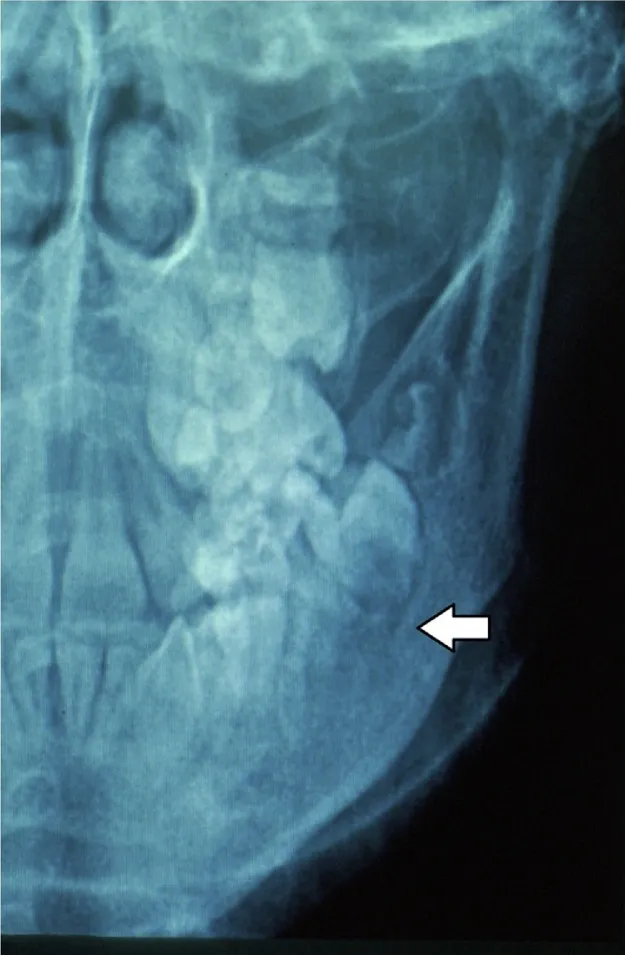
A case treated outside our clinic with excisional biopsy of the skin lesion. One month later, the patient was referred to our clinic with recurrence. B) X-ray showing the radiolucency of the adjacent molar tooth (arrow).
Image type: radiology (x_ray)